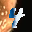
Label: 4